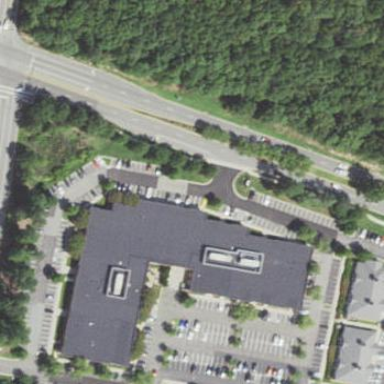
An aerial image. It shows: Commercial building.